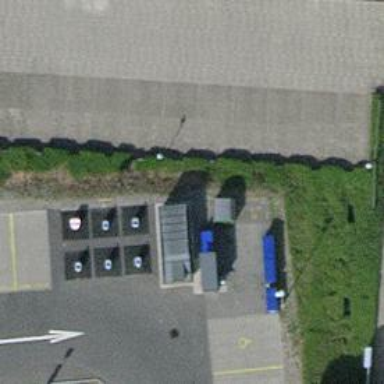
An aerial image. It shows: Recycling container for scrap metal at recycling facility.